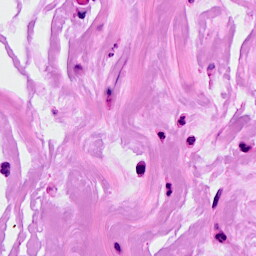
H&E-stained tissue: Breast